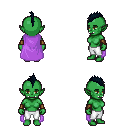
a pixel art fantasy rpg character, female body template, orc, green skin, lavender cape, white pants, raven mohawk hairstyle, leather bracers, four views (front, back, left, right), 2x2 character sprite sheet, small pixel art, hard edges, no anti-aliasing